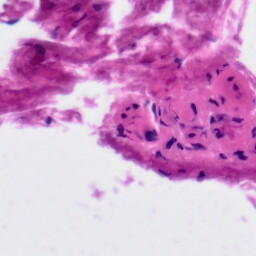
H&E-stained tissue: Tonsil